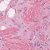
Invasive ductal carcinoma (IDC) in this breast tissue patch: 1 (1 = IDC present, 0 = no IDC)